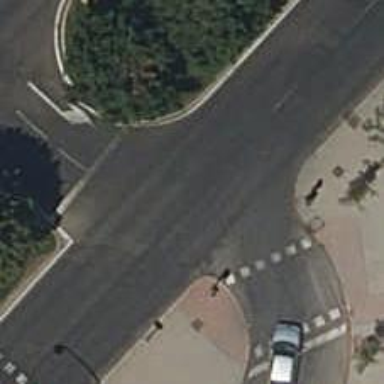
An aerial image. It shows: Road with traffic signals.